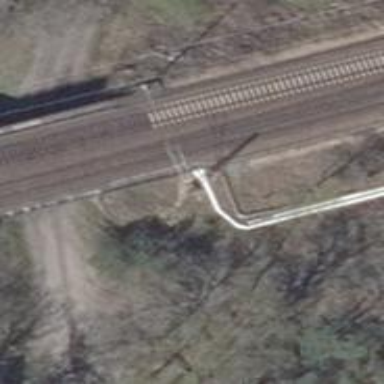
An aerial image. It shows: Bridge over electrified railway with contact line.